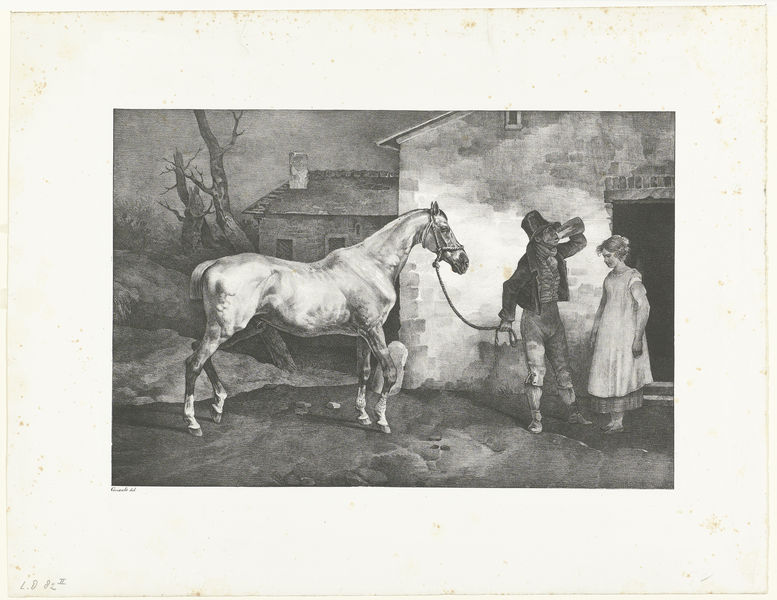
Titel: Man met een paard bij een herberg
Künstler: Théodore Géricault
Standort: Amsterdam
Institution: Rijksmuseum
Schlagwörter: baum, dunkel, mann, weiß, bäume, mädchen, fenster, frau, hut, hüte, kleid, kopfbedeckungen, licht, nacht, schwarz, tür, zeichnung, dach, haus, tier, zylinder, alkohol, jacke, mütze, mützen, trinken, trinkend, wand, halten, kleidung, stein, ast, häuser, paar, vater, hübsch, pferd, reiter, schornstein, krug, hufe, zaumzeug, kopfbedeckung, magd, mauer, hof, rast, romantik, wein, weib, weiblich, barfuss, gefäß, hauswand, abschied, geschirr, bier, stall, halfter, trinker, unschuldig, bau, knecht, durst, trunk, rendez vous, tinken, häusewr, hof machen, junges ding